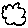
Label: cloud